Question: The problem is, when the program steps to the line: stosb, it will display an error: "Program received signal SIGSEGV, Segmentation fault." I don't know why, any ideas?
Under ubuntu x86_64, using "gcc -o test test.c" to compile and link.
'''
#include <stdio.h>
static inline char * strcpy(char * dest,const char *src)
{
int d0, d1, d2;
__asm__ __volatile__("1: lodsb
"
"stosb
"
"testb %%al,%%al
"
"jne 1b"
: "=&S" (d0), "=&D" (d1), "=&a" (d2)
: "0" (src),"1" (dest)
: "memory");
return dest;
}
int main(void) {
char* src_main = "Hello_src";
char* dest_main = "Hello_des";
strcpy(dest_main, src_main);
puts(src_main);
puts(dest_main);
return 0;
}
'''

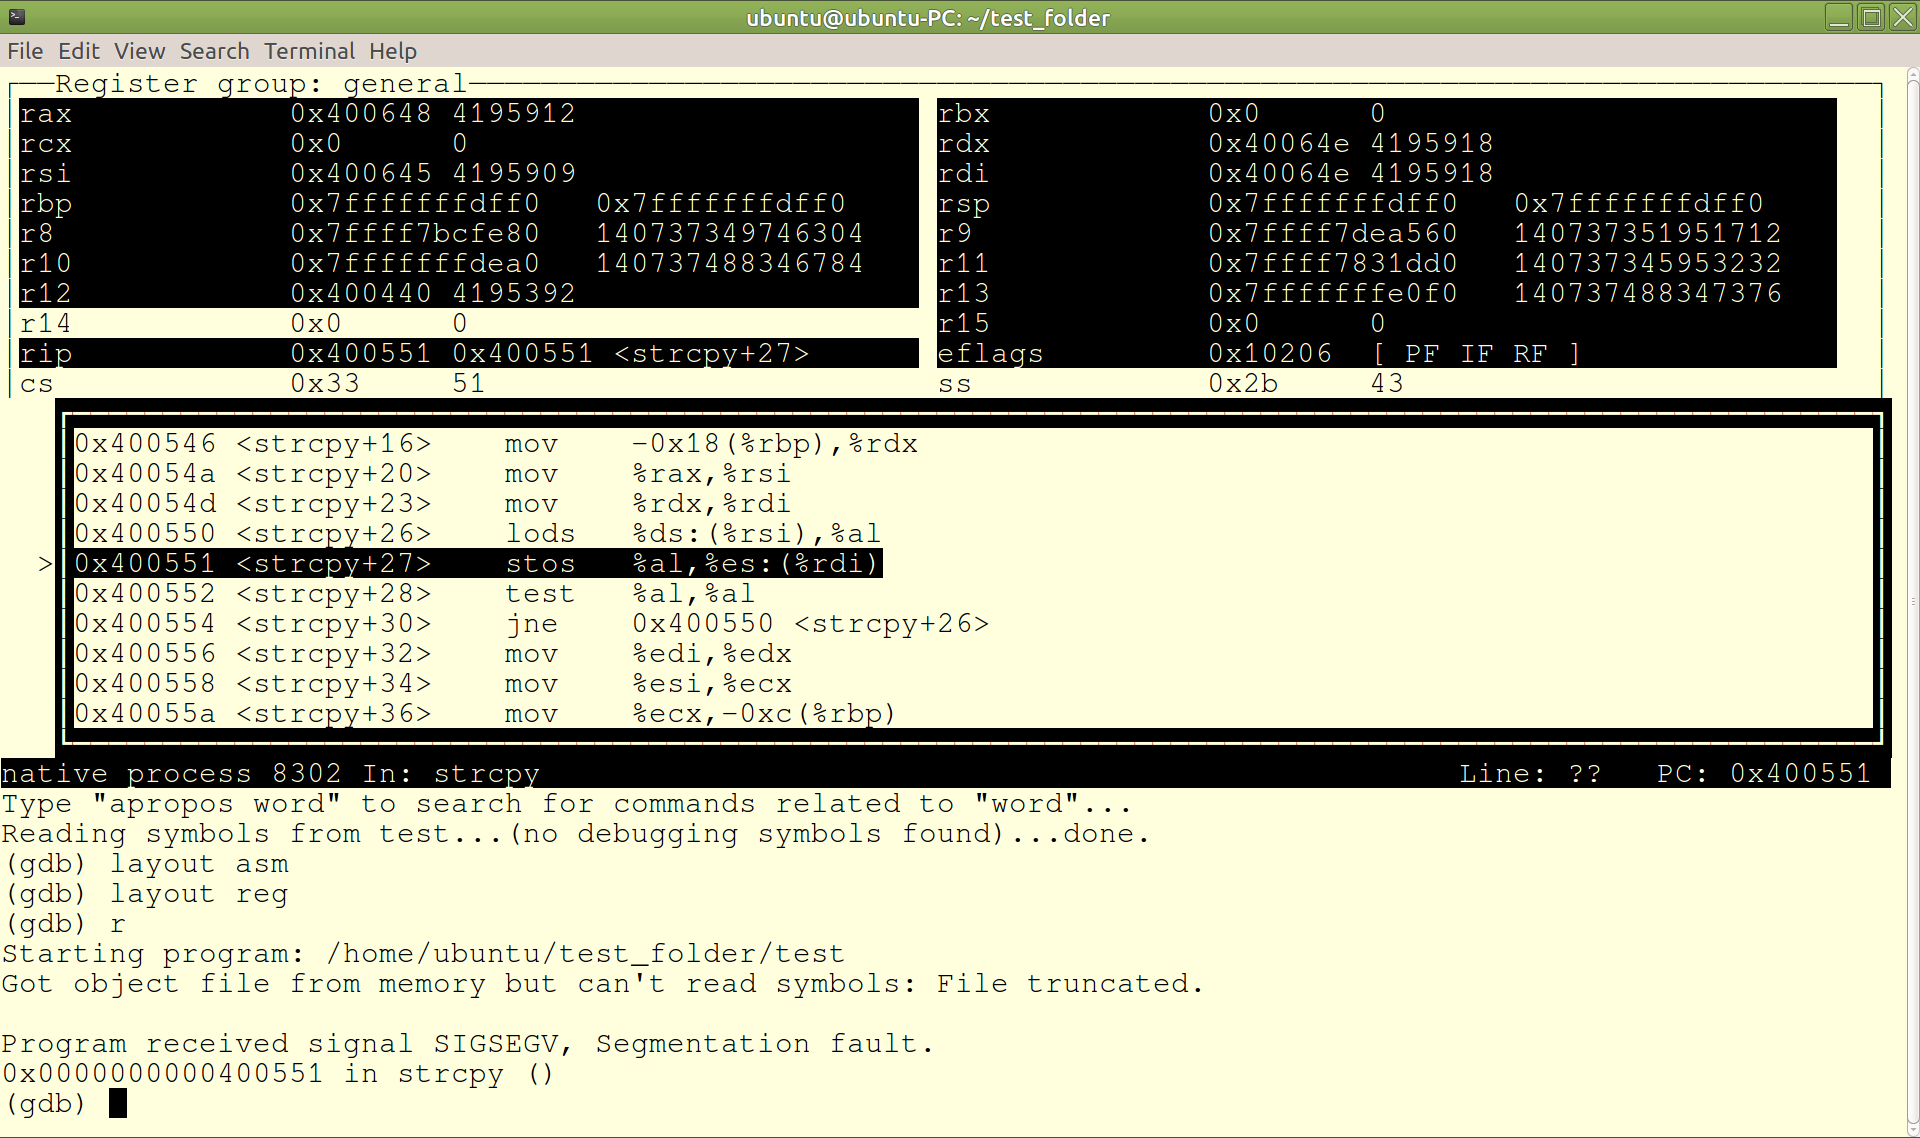
Answer: The problem is that you're trying to overwrite a read-only section of memory, where the string literal '"Hello_des"' is stored. Don't do that.
The solution is to make the destination an array, which is writable:
'''
char dest_main[32] = "Hello_des";
'''
Of course, one wonders you wrote this code, it's very pointless to initialize a string and then immediately 'strcpy()' another string over it.